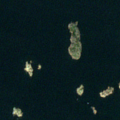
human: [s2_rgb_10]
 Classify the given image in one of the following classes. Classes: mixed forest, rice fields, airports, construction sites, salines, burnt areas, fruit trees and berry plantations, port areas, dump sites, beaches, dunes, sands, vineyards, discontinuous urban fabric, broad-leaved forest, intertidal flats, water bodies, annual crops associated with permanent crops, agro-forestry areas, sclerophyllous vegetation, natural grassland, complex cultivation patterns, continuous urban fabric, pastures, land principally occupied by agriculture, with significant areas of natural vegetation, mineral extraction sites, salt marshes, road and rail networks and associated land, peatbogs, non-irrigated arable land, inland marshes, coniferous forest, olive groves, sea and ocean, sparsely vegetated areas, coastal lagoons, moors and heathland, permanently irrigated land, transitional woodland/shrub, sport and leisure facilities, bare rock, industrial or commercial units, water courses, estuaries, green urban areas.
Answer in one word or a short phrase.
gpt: sea and ocean